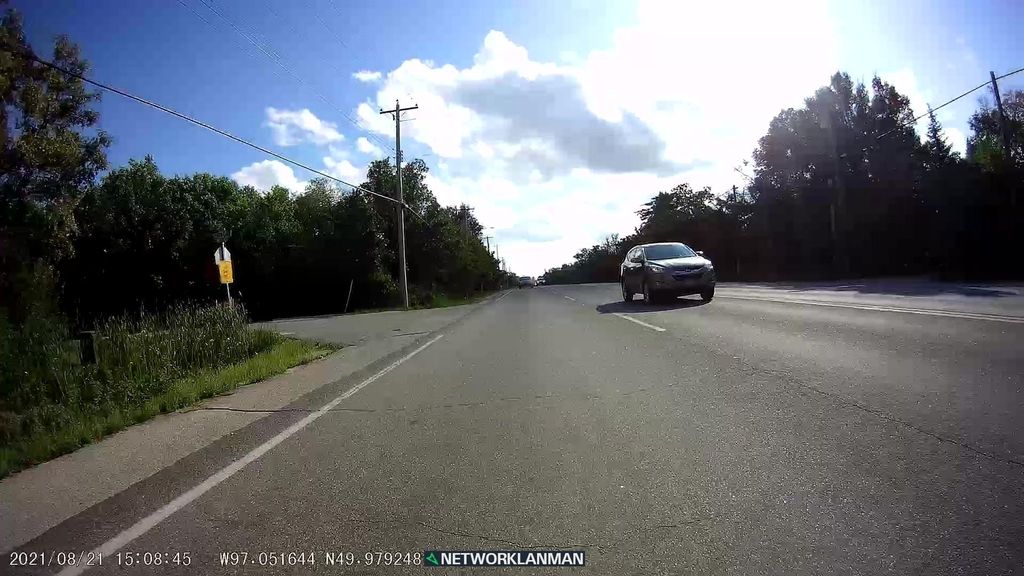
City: winnipeg